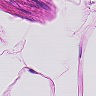
Metastatic tissue present: no